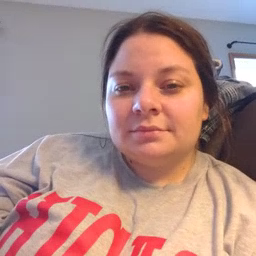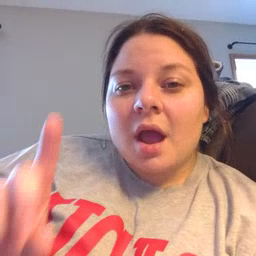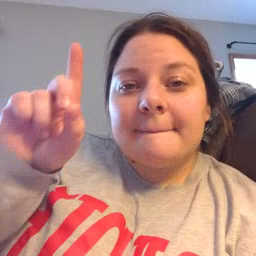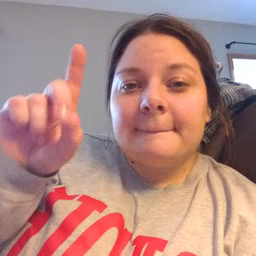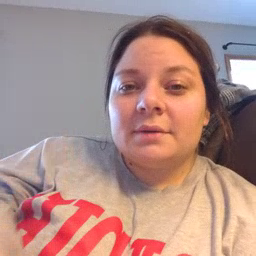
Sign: up